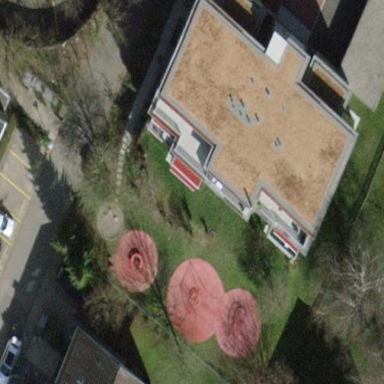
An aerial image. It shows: Building with pitched roof.